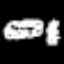
Label: squiggle